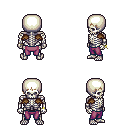
a pixel art fantasy rpg character, male body template, skeleton, leather shoulder armor, magenta pants, plain hairstyle, bracelets, four views (front, back, left, right), 2x2 character sprite sheet, small pixel art, hard edges, no anti-aliasing